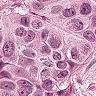
Metastatic tissue present: yes